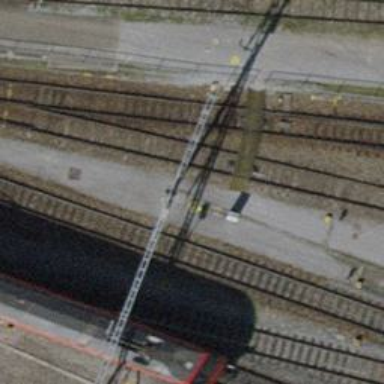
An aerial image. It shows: Railway yard with electrified tracks and single track.